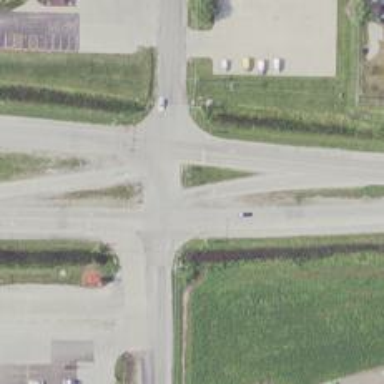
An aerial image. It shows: Secondary link road with asphalt surface.